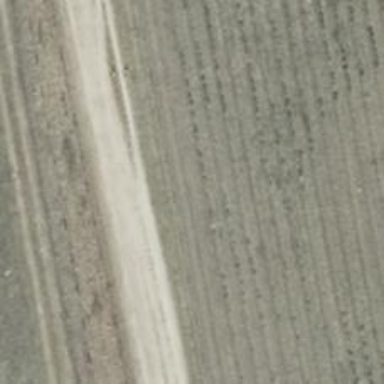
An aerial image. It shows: Sandy track with grade4 tracktype.